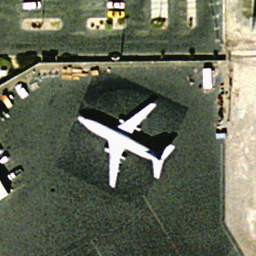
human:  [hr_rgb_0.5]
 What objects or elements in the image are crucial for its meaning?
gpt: airplane